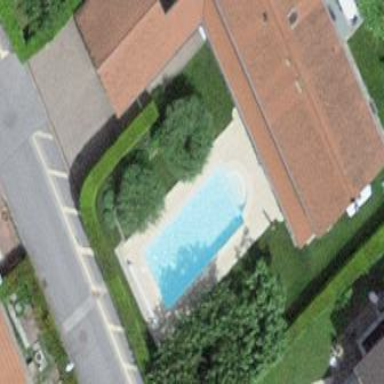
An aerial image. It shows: Swimming pool located in leisure land.